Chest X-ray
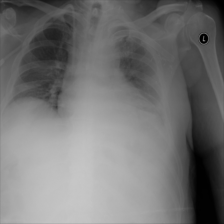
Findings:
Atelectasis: negative
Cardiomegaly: negative
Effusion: negative
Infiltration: negative
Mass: negative
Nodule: negative
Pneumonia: negative
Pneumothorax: negative
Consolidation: negative
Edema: negative
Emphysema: negative
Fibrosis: negative
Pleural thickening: negative
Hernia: negative